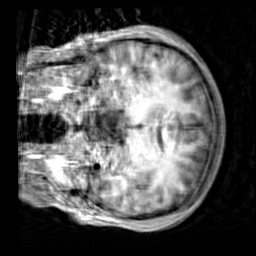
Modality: T1w
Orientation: coronal
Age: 22
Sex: male
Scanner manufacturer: siemens
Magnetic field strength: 3 T
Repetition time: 2.3 s
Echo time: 0.00303 s